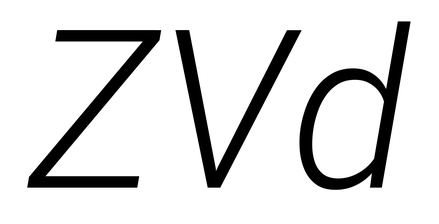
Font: Roboto-Italic_Light_Italic